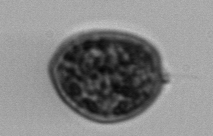
Label: Prorocentrum